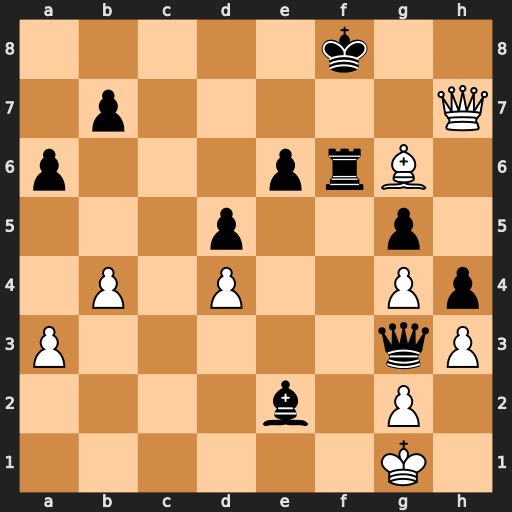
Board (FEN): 5k2/1p5Q/p3prB1/3p2p1/1P1P2Pp/P5qP/4b1P1/6K1
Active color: w
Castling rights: -
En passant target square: -
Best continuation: Qh8+ Ke7 Qe8+ Kd6 Qd8+ Kc6 Be8#